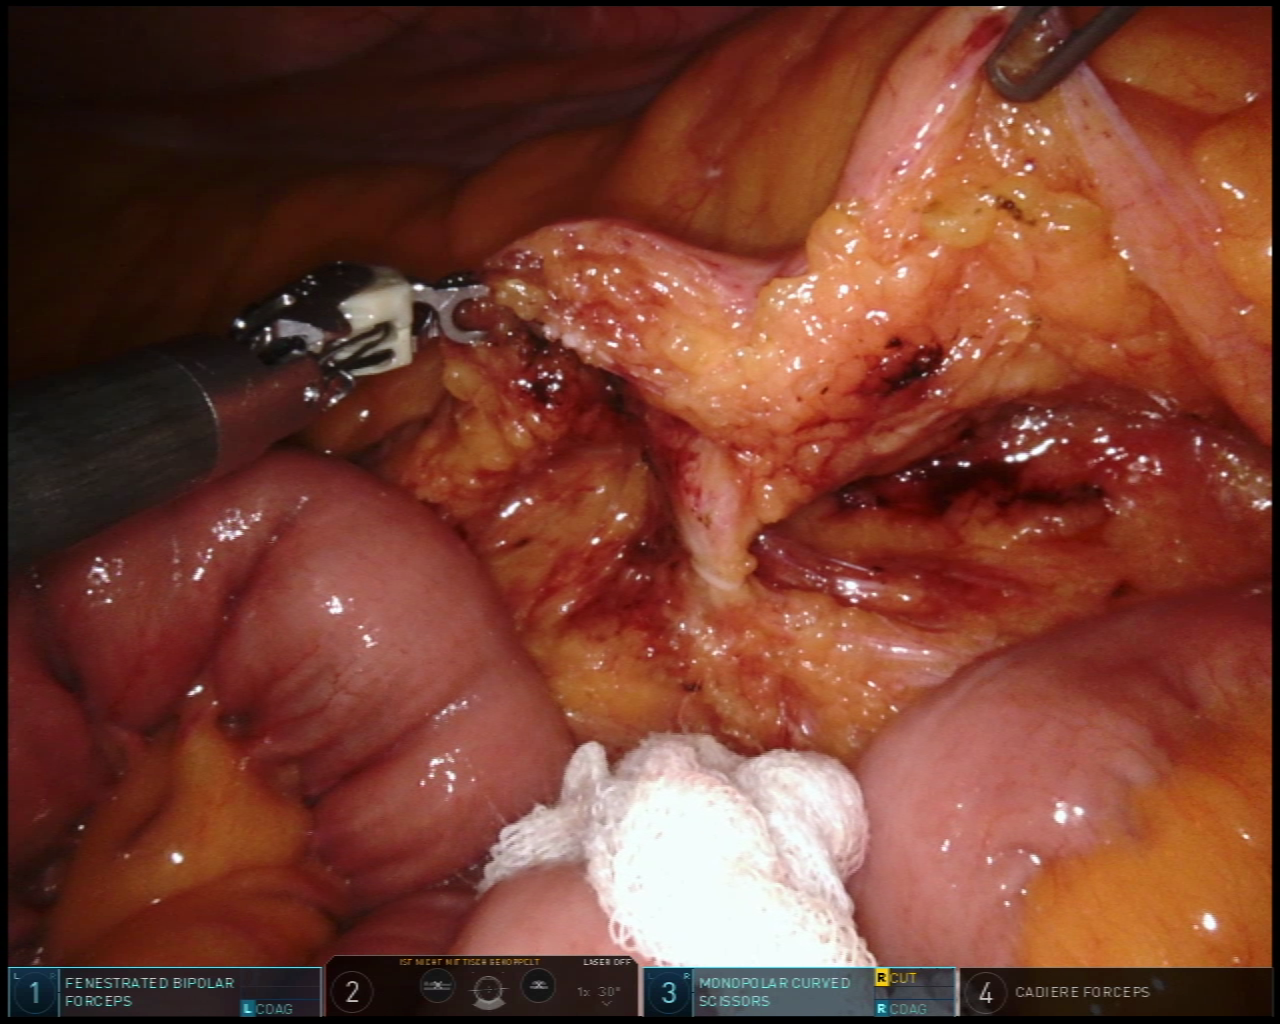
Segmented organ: inferior_mesenteric_artery
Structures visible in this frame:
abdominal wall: no
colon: no
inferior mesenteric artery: yes
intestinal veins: no
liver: no
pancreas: no
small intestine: yes
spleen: no
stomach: no
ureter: no
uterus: no
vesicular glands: no